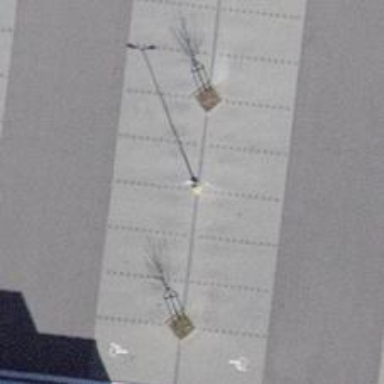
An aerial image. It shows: Pole serving as support.